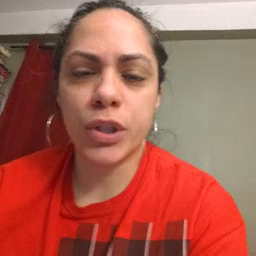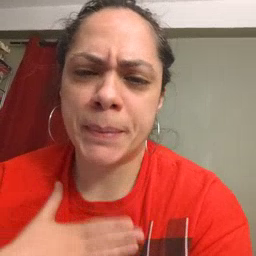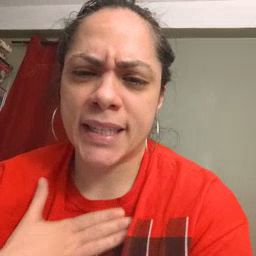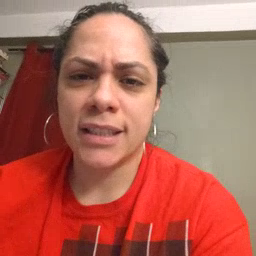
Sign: please